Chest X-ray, PA view. Patient: 28 years old, sex F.
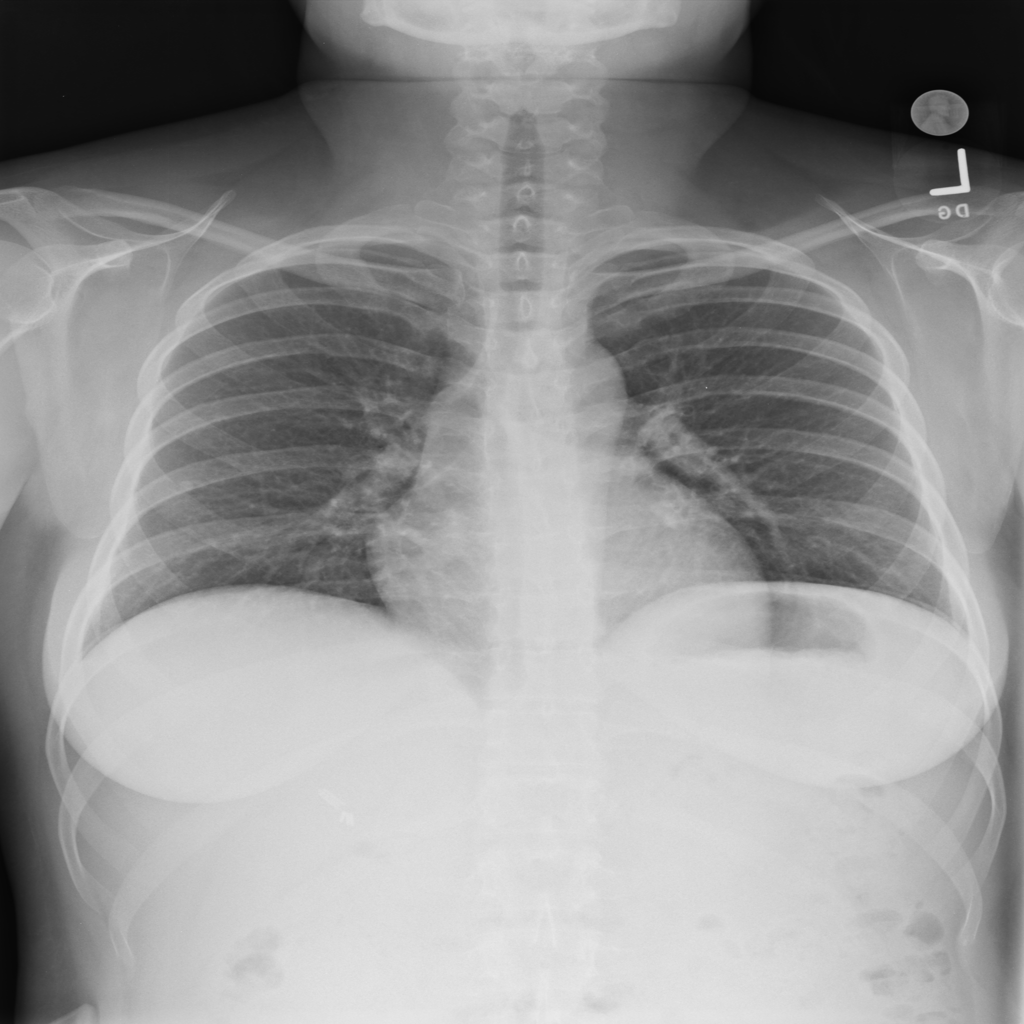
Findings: No Finding